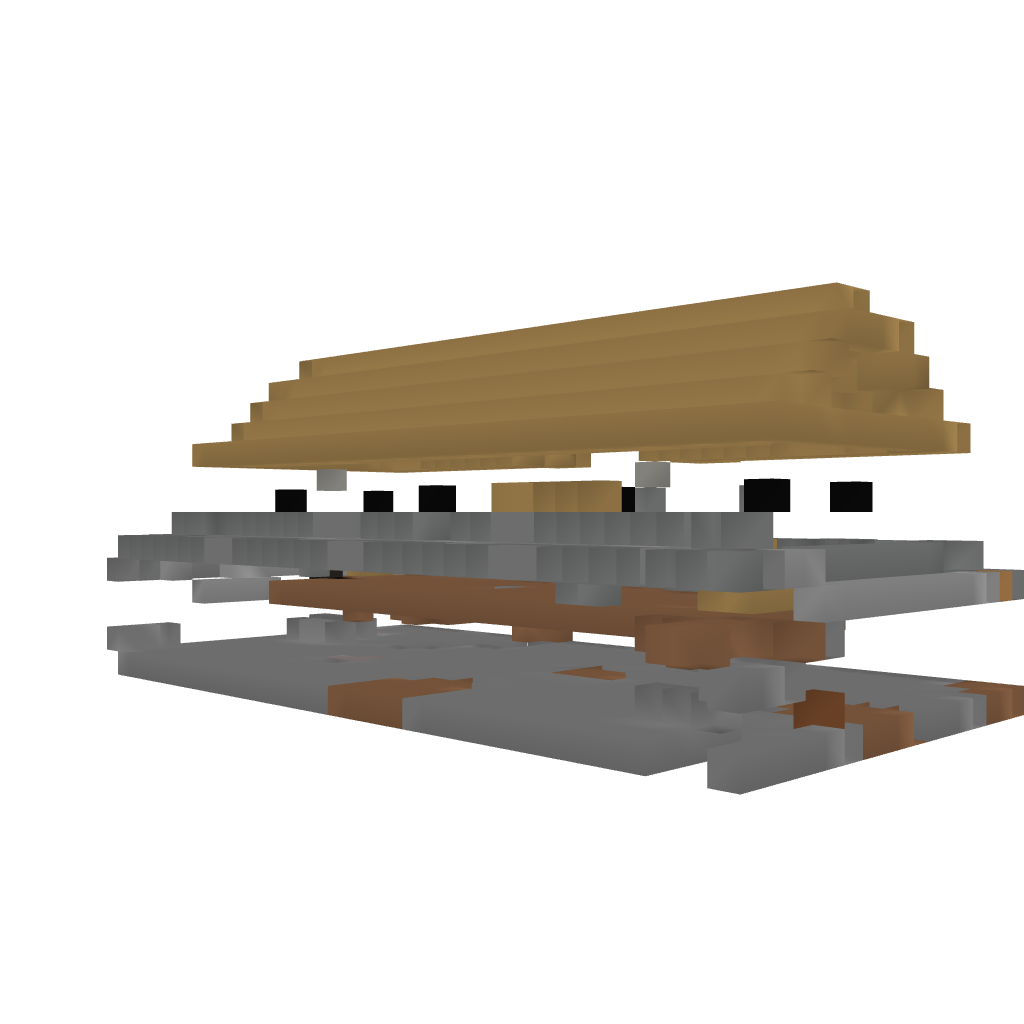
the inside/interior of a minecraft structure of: Lovely small house